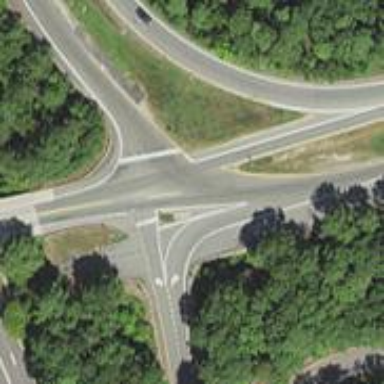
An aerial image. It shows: Stop road.